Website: bh-photo
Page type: store-pickup
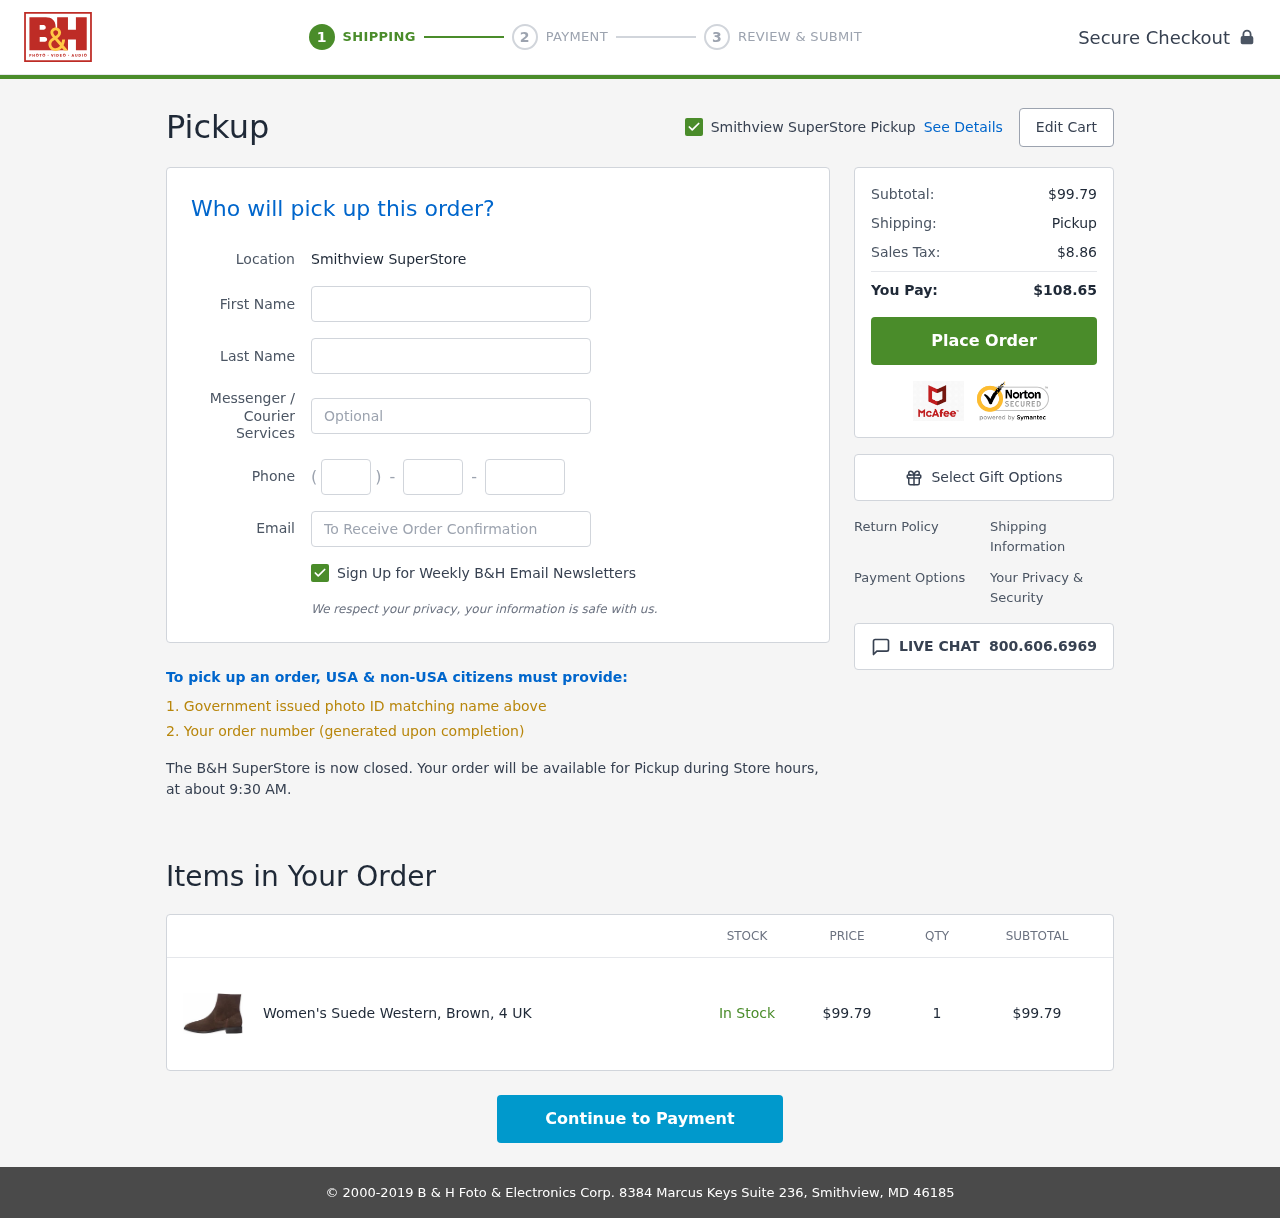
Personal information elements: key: PII_EMAIL
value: daniel_curry@hotmail.com
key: PII_FIRSTNAME
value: Daniel
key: PII_LASTNAME
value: Curry
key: PII_LOCATION1_CITY
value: Smithview SuperStore Pickup
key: PII_LOCATION1_CITY
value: Smithview SuperStore
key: PII_PHONE_AREA
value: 679
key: PII_PHONE_PREFIX
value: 759
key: PII_PHONE_SUFFIX
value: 8728
Product elements: key: PRODUCT1_NAME
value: Women's Suede Western, Brown, 4 UK
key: PRODUCT1_PRICE
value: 99.79
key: PRODUCT1_QUANTITY
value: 1
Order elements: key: ORDER_SUBTOTAL
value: $99.79
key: ORDER_TAX
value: $8.86
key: ORDER_TOTAL
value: $108.65